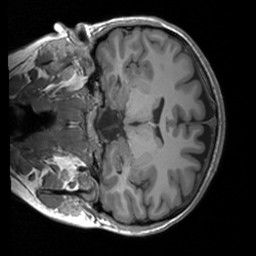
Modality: T1w
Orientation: coronal
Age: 21
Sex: female
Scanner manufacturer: siemens
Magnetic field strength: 3 T
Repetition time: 1.9 s
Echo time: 0.00226 s